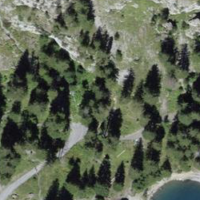
EUNIS habitat code: 48
Species observed at this site:
Euphorbia cyparissias
Orobanche alba
Erebia ligea
Lamium galeobdolon
Gymnadenia conopsea